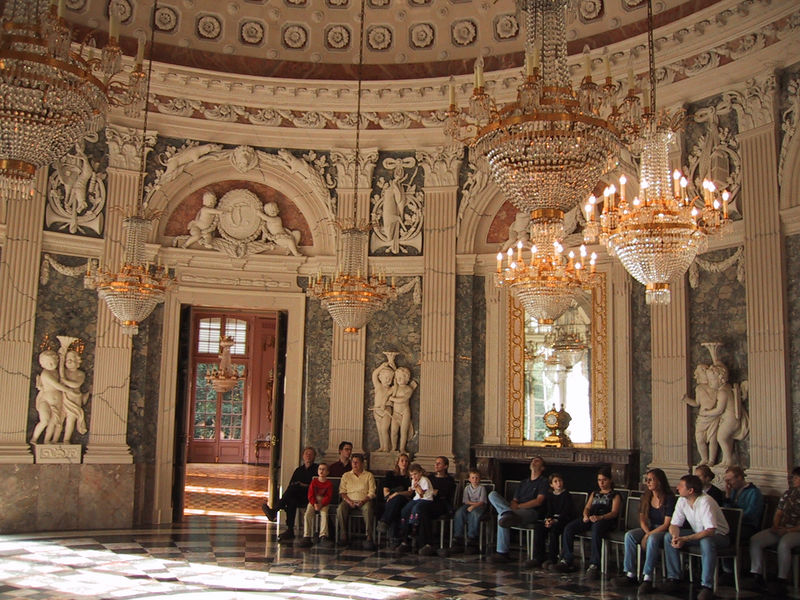
Titel: Kuppelsaal in Schloß Benrath
Standort: Düsseldorf, Schloß Benrath (EU - D - NRW)
Schlagwörter: mann, frauen, fenster, frau, lampe, lampen, licht, männer, raum, stuhl, stühle, säule, säulen, zimmer, gebäude, schloss, alt, jung, architektur, barock, innenraum, spiegel, interieur, kind, kinder, engel, putto, relief, türen, besucher, pilaster, saal, figuren, uhr, kronleuchter, leuchter, lüster, fotografie, palast, kapitell, statuen, kassettendecke, putten, korinthisch, tourist, putti, fesnter, bauwerk, lisene, touristen, schlosssaal